Question: I have a glitch in my Qt/OpenGL application when I use the Anti-Aliasing MSAA 8x. This is the screenshot with the glitch: black pixels in white lines. It looks a bad strech of the texture but I don't know how to fix it
This is the screenshot:

This is the code:
BackgroundImage.h :
'''
class BackgroundImage
{
public:
explicit BackgroundImage(QOpenGLFunctions * GL);
virtual ~BackgroundImage();
void save(int w, int h);
void restoreToScreen();
private:
// background consts
static const int BACKGROUND_SCREEN_WIDTH_MAX = 8 * 1024;
static const int BACKGROUND_SCREEN_HEIGHT_MAX = 8 * 1024;
static const int BACKGROUND_BUFFER_SIZE_MAX = sizeof(U16) * BACKGROUND_SCREEN_WIDTH_MAX * BACKGROUND_SCREEN_HEIGHT_MAX;
// OpenGL Functions
QOpenGLFunctions * m_gl;
// rgb members
int m_width;
int m_height;
U32 m_colorTextureId;
U16 m_depthBuffer[BACKGROUND_BUFFER_SIZE_MAX / sizeof(U16)];
};
'''
BackgroundImage.cpp :
'''
#include "BackgroundImage.h"
#include "render.h" // glRasterPos
#include "QDebug"
BackgroundImage::BackgroundImage(QOpenGLFunctions * gl):
m_gl(gl),
m_width(0),
m_height(0),
m_colorTextureId(0),
m_multiSampledFBO(nullptr),
m_downSampledFBO(nullptr)
{}
BackgroundImage::~BackgroundImage()
{
m_gl->glDeleteTextures(1, &m_colorTextureId);
if (m_multiSampledFBO)
{
delete m_multiSampledFBO;
}
if (m_downSampledFBO)
{
delete m_downSampledFBO;
}
}
void BackgroundImage::beginSave(int w, int h)
{
if (w!=m_width || h!=m_height)
{
regenerateFBOs(w, h);
m_width = w;
m_height = h;
}
m_multiSampledFBO->bind();
m_gl->glClear(GL_COLOR_BUFFER_BIT|GL_DEPTH_BUFFER_BIT);
}
void BackgroundImage::endSave()
{
QOpenGLFramebufferObject::blitFramebuffer(m_downSampledFBO, m_multiSampledFBO, GL_COLOR_BUFFER_BIT, GL_LINEAR);
QOpenGLFramebufferObject::blitFramebuffer(m_downSampledFBO, m_multiSampledFBO, GL_DEPTH_BUFFER_BIT, GL_NEAREST);
m_downSampledFBO->bind();
m_gl->glPixelStorei(GL_PACK_ALIGNMENT, 1);
// Fill background Image + Generate a texture
m_colorTextureId = m_downSampledFBO->texture();
m_gl->glPixelStorei(GL_PACK_ALIGNMENT, 2);
// Read Depth Buffer
m_gl->glDepthMask(GL_TRUE); // used for enable the zbuffer writing (cf . https://www.khronos.org/registry/OpenGL-Refpages/gl2.1/xhtml/glDepthMask.xml)
//glRasterPos4f(0, 0, 0, 1);
m_gl->glReadPixels(0,0, m_width, m_height, GL_DEPTH_COMPONENT, GL_UNSIGNED_SHORT, (void*)m_depthBuffer);
m_multiSampledFBO->bindDefault();
}
void BackgroundImage::restoreToScreen()
{
m_gl->glEnable(GL_DEPTH_TEST);
m_gl->glDepthFunc(GL_LESS);
m_gl->glClear(GL_DEPTH_BUFFER_BIT | GL_COLOR_BUFFER_BIT);
m_gl->glDepthFunc(GL_ALWAYS);
// render background
m_gl->glColorMask(GL_TRUE, GL_TRUE, GL_TRUE, GL_TRUE);
Render::RenderImage(m_colorTextureId, 0,0, m_width, m_height);
m_gl->glColorMask(GL_FALSE, GL_FALSE, GL_FALSE, GL_FALSE);
m_gl->glColorMask(GL_TRUE, GL_TRUE, GL_TRUE, GL_TRUE);
// Restore Depth Buffer
m_gl->glDepthMask(GL_TRUE); // used for enable the zbuffer writing (cf . https://www.khronos.org/registry/OpenGL-Refpages/gl2.1/xhtml/glDepthMask.xml)
m_gl->glColorMask(GL_FALSE, GL_FALSE, GL_FALSE, GL_FALSE);
m_gl->glDepthFunc(GL_ALWAYS);
m_gl->glPixelStorei(GL_PACK_ALIGNMENT, 2);
glDrawPixels(m_width, m_height, GL_DEPTH_COMPONENT, GL_UNSIGNED_SHORT, (GLvoid*) m_depthBuffer);
m_gl->glDepthFunc(GL_LESS);
m_gl->glColorMask(GL_TRUE, GL_TRUE, GL_TRUE, GL_TRUE);
}
void BackgroundImage::regenerateFBOs(int w, int h)
{
if (m_multiSampledFBO)
{
delete m_multiSampledFBO;
}
if (m_downSampledFBO)
{
delete m_downSampledFBO;
}
//MultiSampling set to 4 now
QOpenGLFramebufferObjectFormat muliSampleFormat;
muliSampleFormat.setAttachment(QOpenGLFramebufferObject::Depth);
muliSampleFormat.setMipmap(true);
muliSampleFormat.setSamples(8);
muliSampleFormat.setTextureTarget(GL_TEXTURE_2D);
muliSampleFormat.setInternalTextureFormat(GL_BGRA_EXT);
m_multiSampledFBO = new QOpenGLFramebufferObject(w,h, muliSampleFormat);
QOpenGLFramebufferObjectFormat downSampledFormat;
downSampledFormat.setAttachment(QOpenGLFramebufferObject::Depth);
downSampledFormat.setMipmap(true);
downSampledFormat.setTextureTarget(GL_TEXTURE_2D);
downSampledFormat.setInternalTextureFormat(GL_BGRA_EXT);
m_downSampledFBO = new QOpenGLFramebufferObject(w, h, downSampledFormat);
}
'''
Render.cpp :
'''
void Render::RenderImage(U32 tex, int x, int y, int w, int h, float anchorX, float anchorY)
{
glClear(GL_DEPTH_BUFFER_BIT);
GLboolean depth = glIsEnabled(GL_DEPTH_TEST);
if (depth)
glDisable(GL_DEPTH_TEST);
glMatrixMode(GL_PROJECTION);
glPushMatrix();
glLoadIdentity();
gluOrtho2D(0, s_width, s_height, 0);
glMatrixMode(GL_MODELVIEW);
glPushMatrix();
glLoadIdentity();
glColor3ub(255, 255, 255);
glEnable(GL_TEXTURE_2D);
glBindTexture(GL_TEXTURE_2D, tex);
glEnableClientState(GL_VERTEX_ARRAY);
glEnableClientState(GL_TEXTURE_COORD_ARRAY);
glDisableClientState(GL_COLOR_ARRAY);
x -= (int)(anchorX * w);
y -= (int)(anchorY * h);
gVertices[0] = VECTOR3F(x, y, 0);
gVertices[1] = VECTOR3F(x + w - 1, y, 0);
gVertices[2] = VECTOR3F(x + w - 1, y + h - 1, 0);
gVertices[3] = VECTOR3F(x, y + h - 1, 0);
gTexCoords[0] = VECTOR2F(0, 1);
gTexCoords[1] = VECTOR2F(1, 1);
gTexCoords[2] = VECTOR2F(1, 0);
gTexCoords[3] = VECTOR2F(0, 0);
gIndexes[0] = 2;
gIndexes[1] = 1;
gIndexes[2] = 0;
gIndexes[3] = 0;
gIndexes[4] = 3;
gIndexes[5] = 2;
glVertexPointer(3, GL_FLOAT, 0, gVertices);
glTexCoordPointer(2, GL_FLOAT, 0, gTexCoords);
glDrawElements(GL_TRIANGLES, 3 * 2, GL_UNSIGNED_SHORT, gIndexes);
glDisable(GL_TEXTURE_2D);
glPopMatrix();
glMatrixMode(GL_PROJECTION);
glPopMatrix();
glMatrixMode(GL_MODELVIEW);
if (depth)
glEnable(GL_DEPTH_TEST);
}
'''
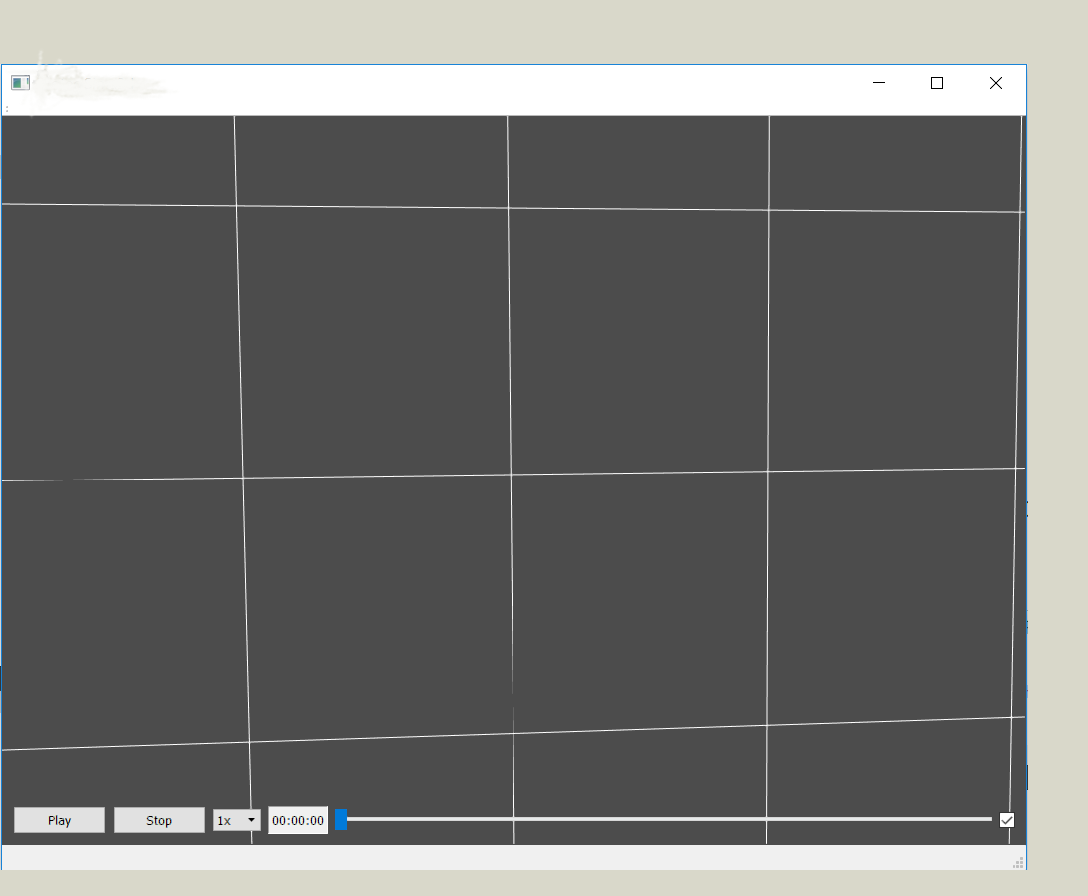
Answer: The error is in Render::RenderImage(...)
This code ...
'''
gVertices[0] = VECTOR3F(x, y, 0);
gVertices[1] = VECTOR3F(x + w - 1, y, 0);
gVertices[2] = VECTOR3F(x + w - 1, y + h - 1, 0);
gVertices[3] = VECTOR3F(x, y + h - 1, 0);
'''
must be replaced by this code
'''
gVertices[0] = VECTOR3F(x, y, 0);
gVertices[1] = VECTOR3F(x + w, y, 0);
gVertices[2] = VECTOR3F(x + w, y + h, 0);
gVertices[3] = VECTOR3F(x, y + h, 0);
'''